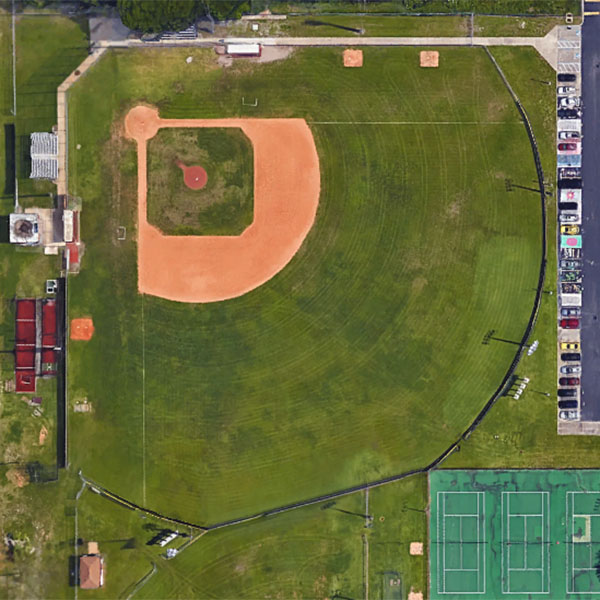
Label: BaseballField